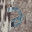
Label: 2